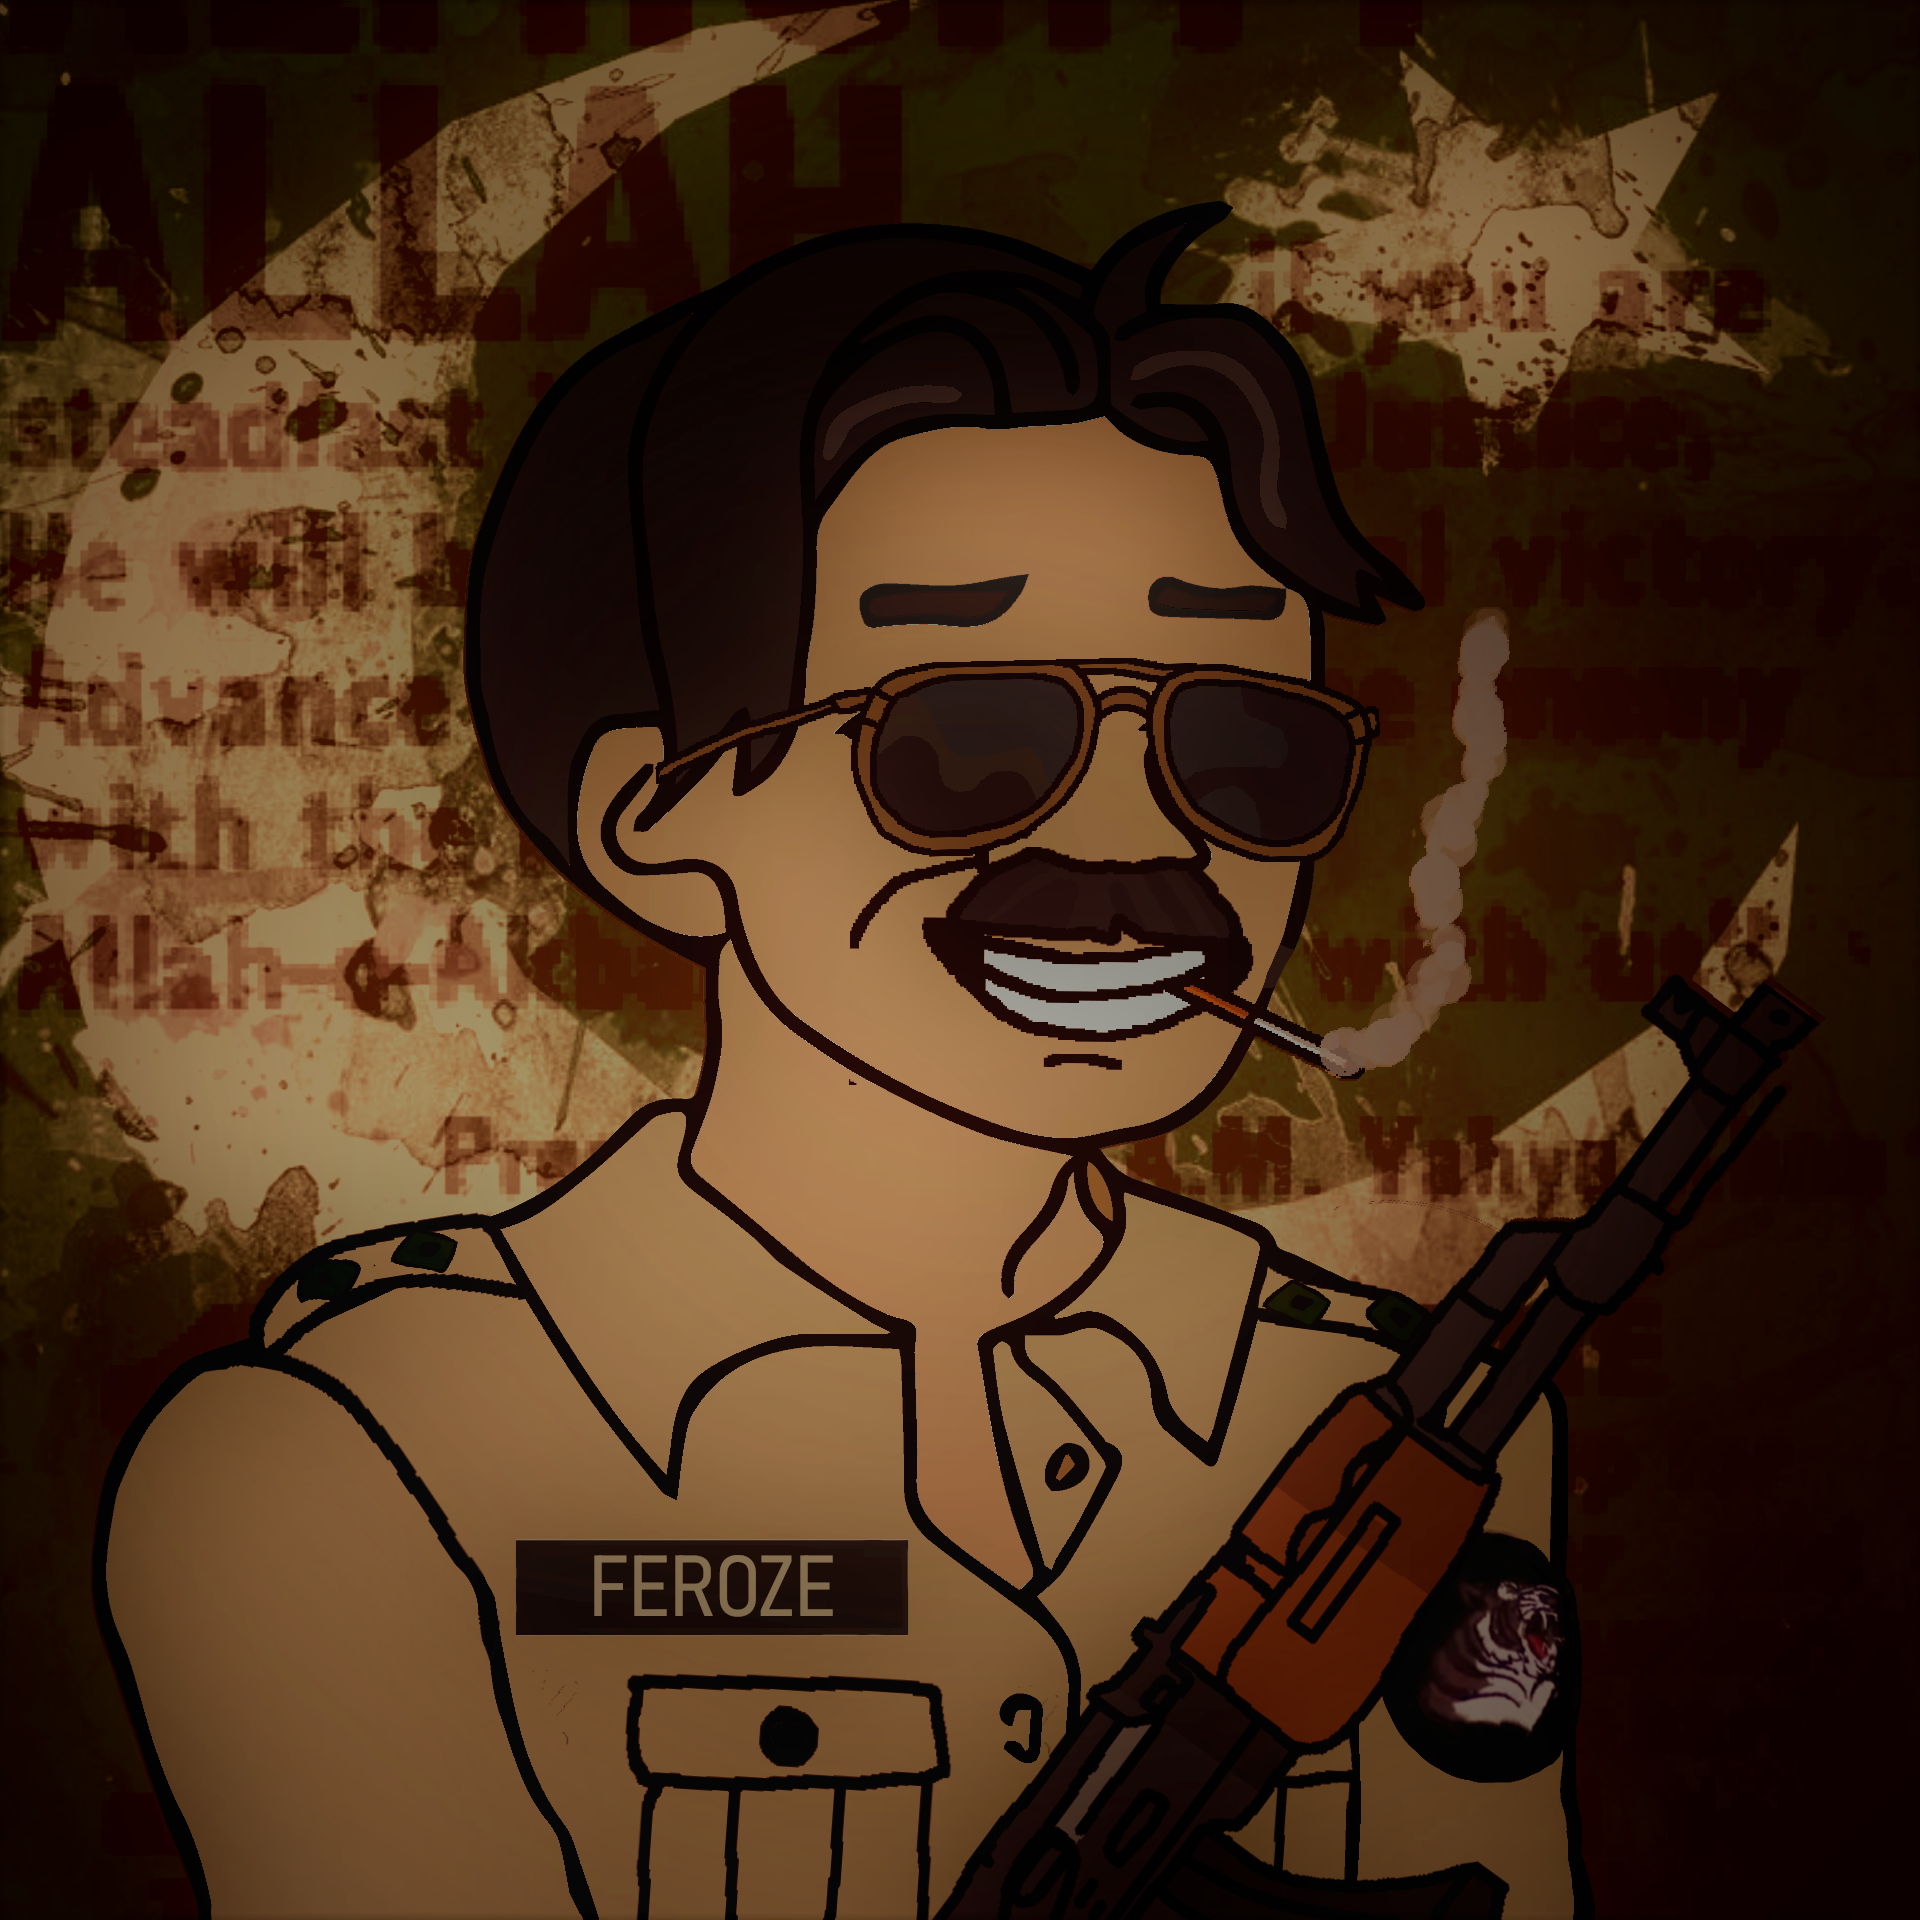
Label: 5_Wojak_with_Background